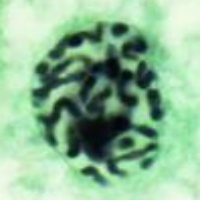
Label: prophase